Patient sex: M
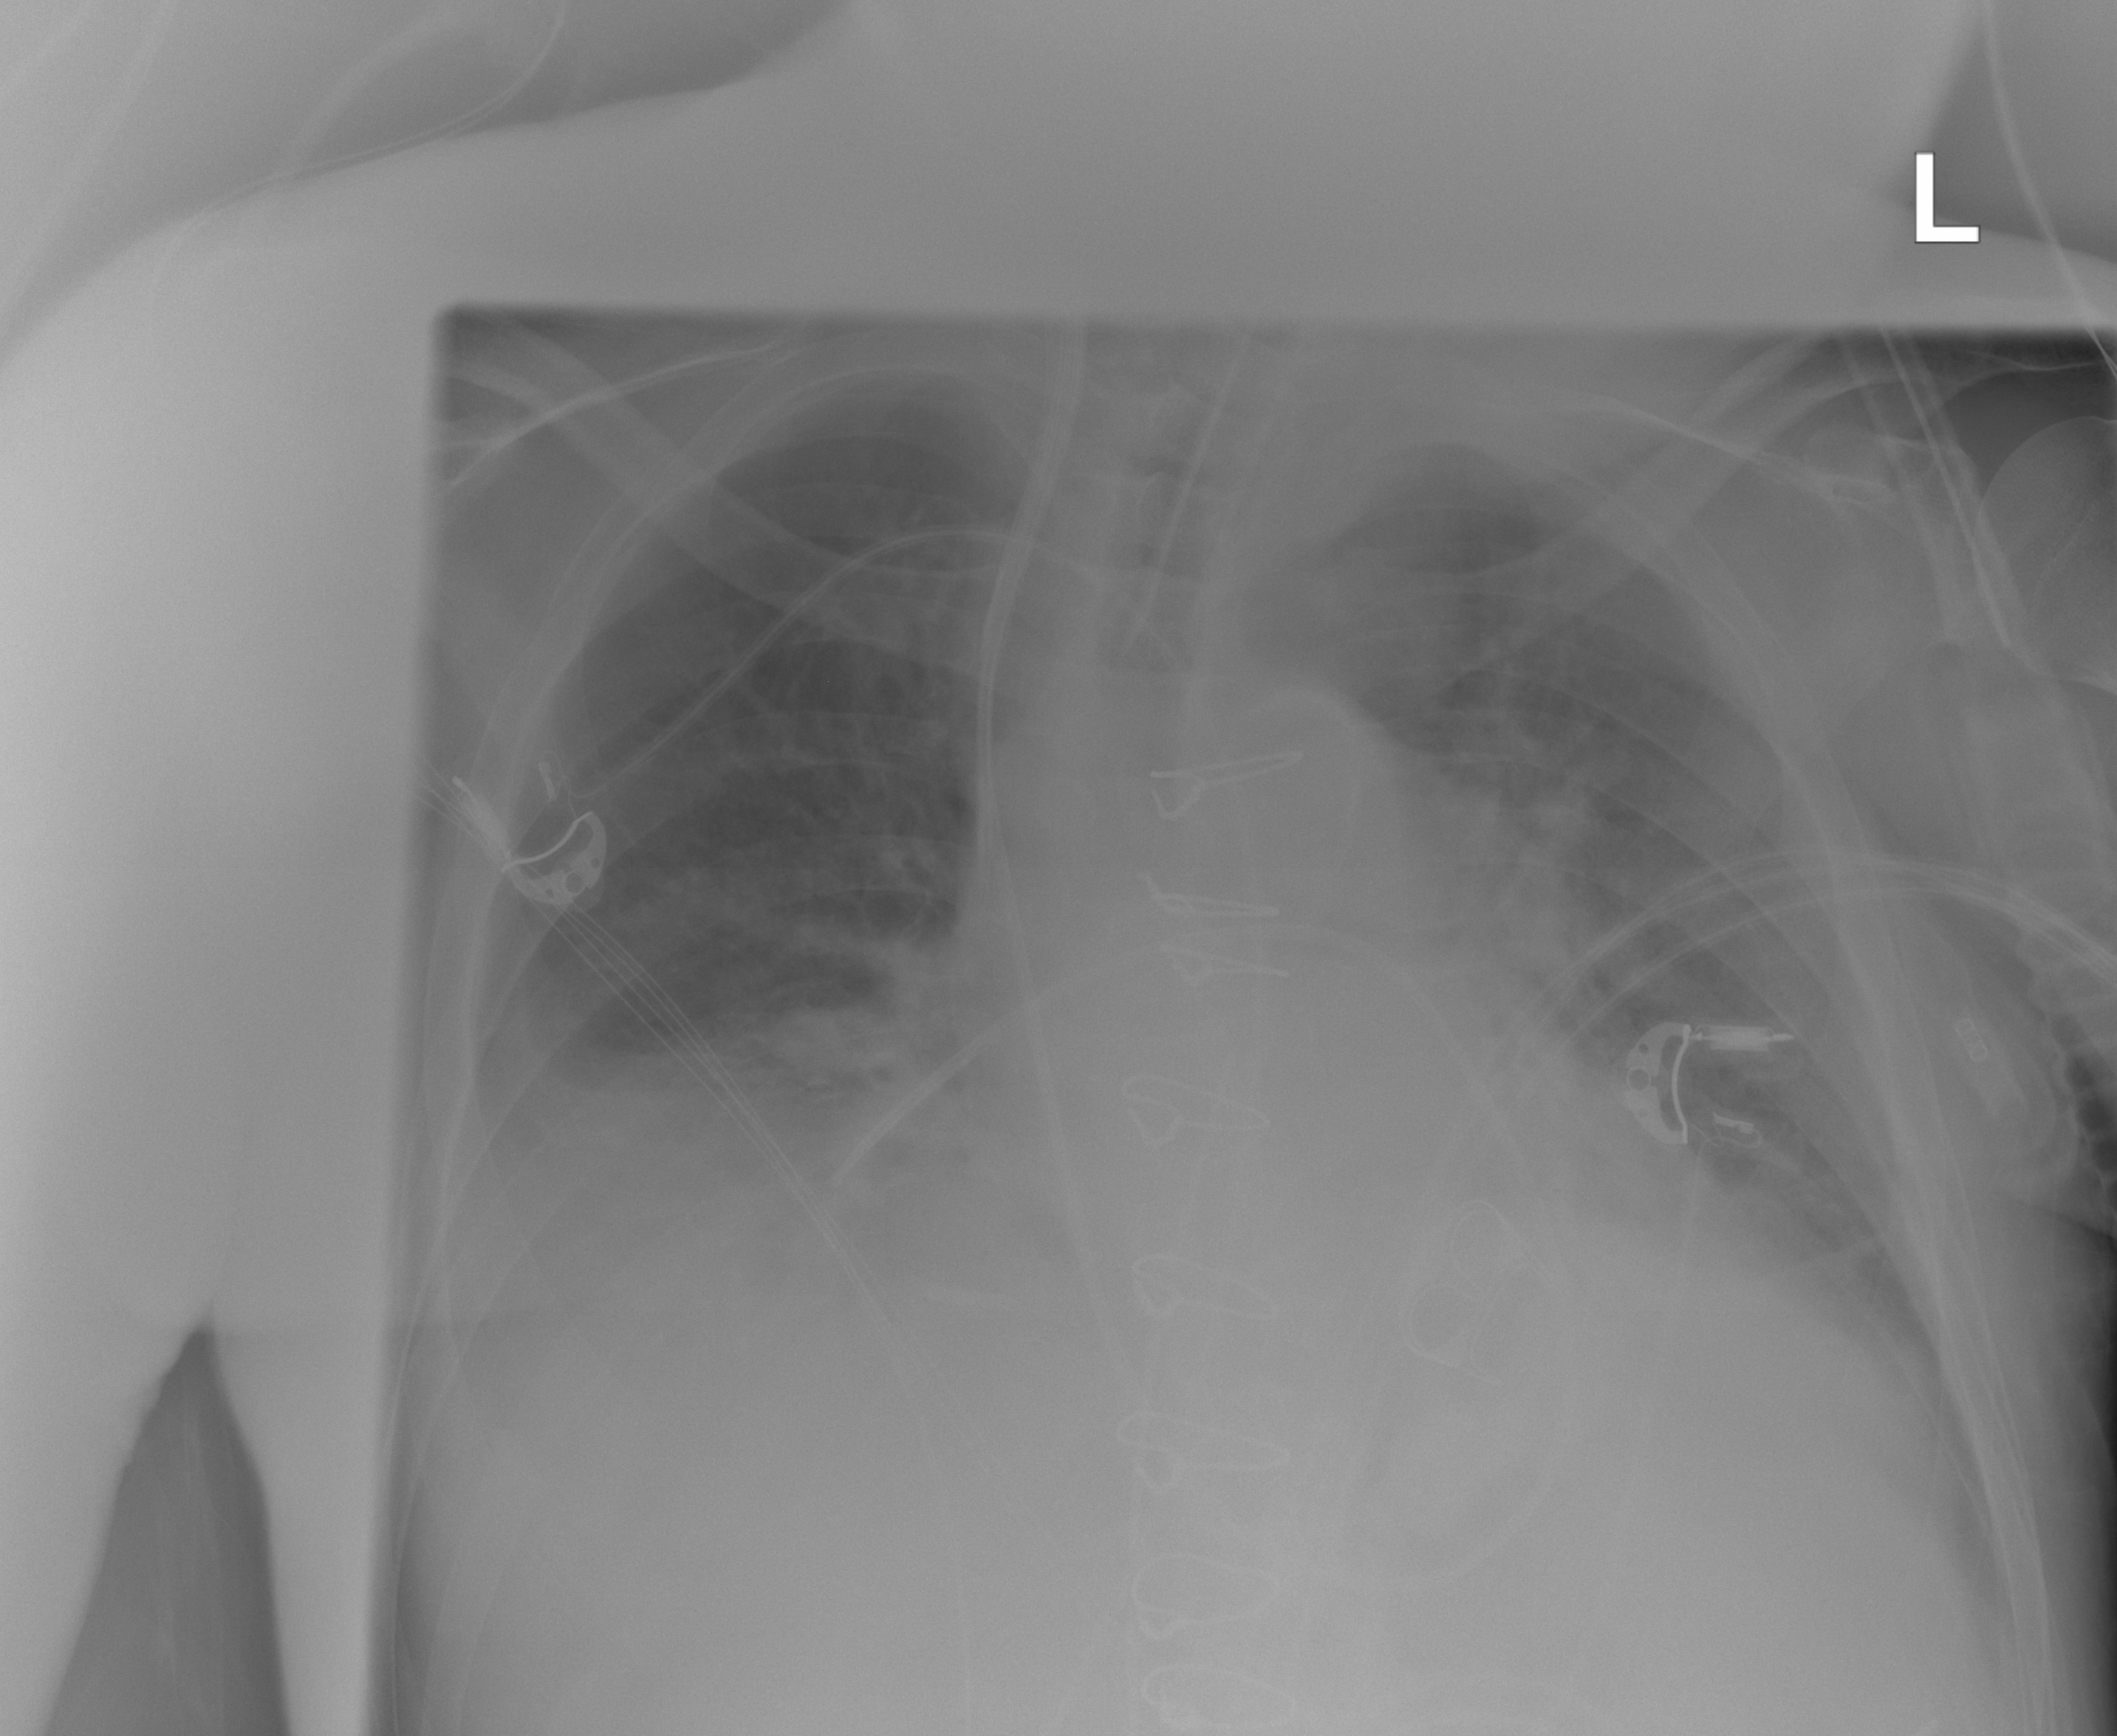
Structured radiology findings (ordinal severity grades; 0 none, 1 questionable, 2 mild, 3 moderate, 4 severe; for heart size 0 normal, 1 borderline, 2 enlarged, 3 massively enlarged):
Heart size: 2
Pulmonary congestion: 0
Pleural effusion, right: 3
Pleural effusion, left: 1
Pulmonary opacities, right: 1
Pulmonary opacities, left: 1
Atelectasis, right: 2
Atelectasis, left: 2